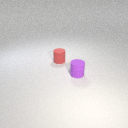
small red rubber cylinder behind small purple rubber cylinder